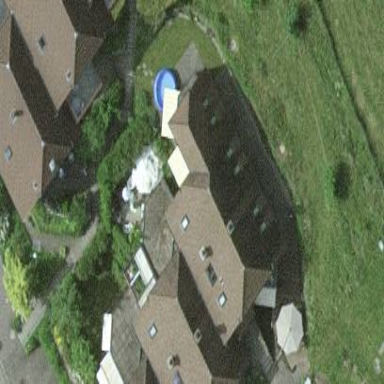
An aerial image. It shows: Residential building.